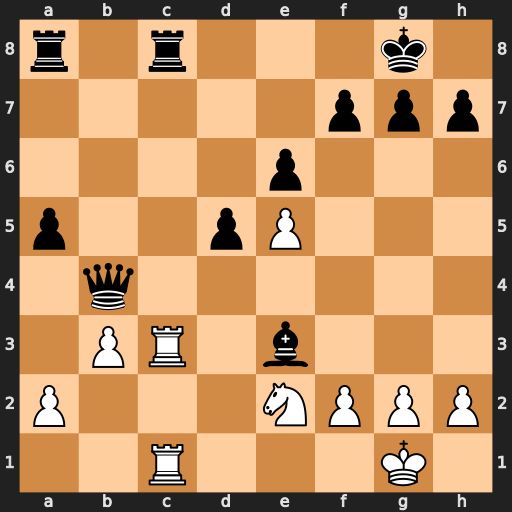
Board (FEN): r1r3k1/5ppp/4p3/p2pP3/1q6/1PR1b3/P3NPPP/2R3K1
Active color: w
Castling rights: -
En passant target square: -
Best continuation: Rxc8+ Rxc8 Rxc8+ Qf8 Rxf8+ Kxf8 fxe3